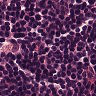
Metastatic tissue present: no